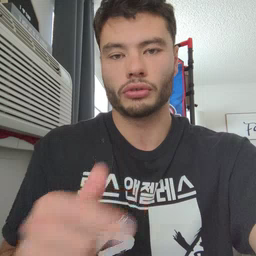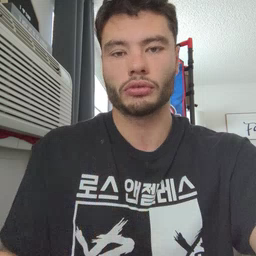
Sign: yesterday